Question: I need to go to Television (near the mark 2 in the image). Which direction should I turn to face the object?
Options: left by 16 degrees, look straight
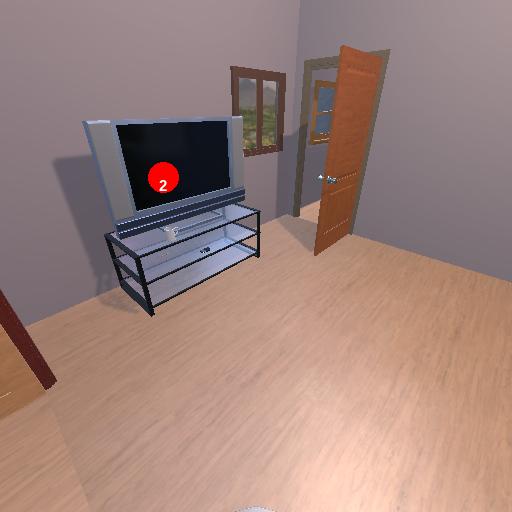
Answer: left by 16 degrees